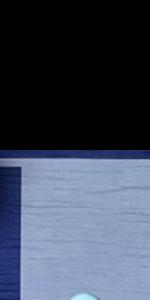
Label: Empty